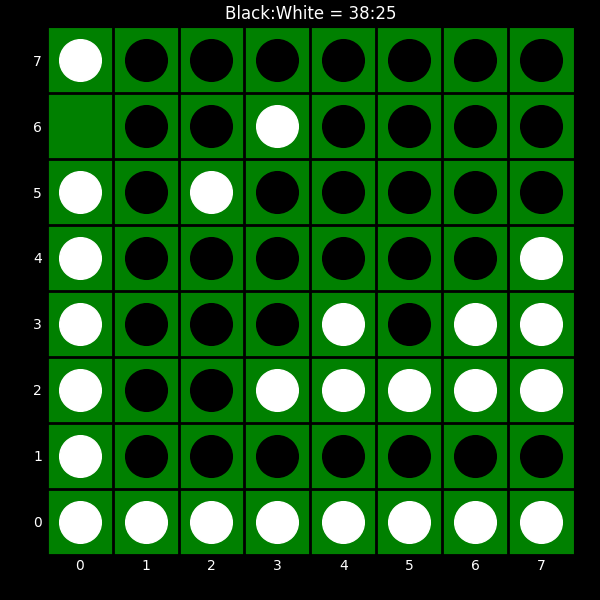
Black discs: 38
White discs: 25